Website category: university
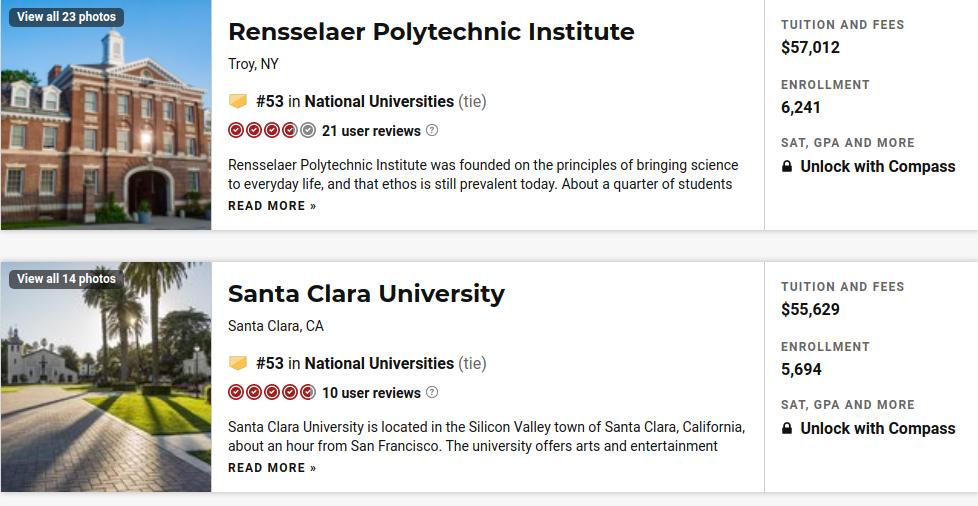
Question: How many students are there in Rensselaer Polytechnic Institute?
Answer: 6,241

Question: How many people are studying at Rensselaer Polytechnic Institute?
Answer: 6,241

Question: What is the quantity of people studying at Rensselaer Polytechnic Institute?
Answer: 6,241

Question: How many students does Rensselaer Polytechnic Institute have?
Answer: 6,241

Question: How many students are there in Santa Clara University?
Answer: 5,694

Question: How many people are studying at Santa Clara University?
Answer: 5,694

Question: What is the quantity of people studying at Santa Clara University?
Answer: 5,694

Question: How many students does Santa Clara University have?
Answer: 5,694

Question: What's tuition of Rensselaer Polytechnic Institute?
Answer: $57,012

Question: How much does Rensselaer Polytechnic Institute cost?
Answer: $57,012

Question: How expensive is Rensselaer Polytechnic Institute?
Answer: $57,012

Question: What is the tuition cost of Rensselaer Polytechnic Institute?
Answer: $57,012

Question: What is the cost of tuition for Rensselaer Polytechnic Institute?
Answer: $57,012

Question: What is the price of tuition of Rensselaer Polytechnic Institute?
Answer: $57,012

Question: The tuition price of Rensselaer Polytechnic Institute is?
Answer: $57,012

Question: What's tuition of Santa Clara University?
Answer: $55,629

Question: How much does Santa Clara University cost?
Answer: $55,629

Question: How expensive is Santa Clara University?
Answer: $55,629

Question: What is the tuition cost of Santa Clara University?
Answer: $55,629

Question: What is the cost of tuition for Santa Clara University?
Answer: $55,629

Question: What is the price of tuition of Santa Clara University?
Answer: $55,629

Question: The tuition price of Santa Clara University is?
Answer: $55,629

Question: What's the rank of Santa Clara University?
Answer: #53

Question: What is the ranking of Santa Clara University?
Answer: #53

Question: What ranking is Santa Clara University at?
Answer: #53

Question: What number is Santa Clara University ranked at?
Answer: #53

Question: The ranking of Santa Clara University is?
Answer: #53

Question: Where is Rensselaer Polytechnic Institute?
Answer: Troy, NY

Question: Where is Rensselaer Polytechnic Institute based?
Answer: Troy, NY

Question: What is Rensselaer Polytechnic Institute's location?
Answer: Troy, NY

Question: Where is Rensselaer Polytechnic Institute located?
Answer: Troy, NY

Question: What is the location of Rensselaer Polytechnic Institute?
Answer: Troy, NY

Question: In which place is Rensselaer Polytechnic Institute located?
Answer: Troy, NY

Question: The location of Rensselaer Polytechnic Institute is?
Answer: Troy, NY

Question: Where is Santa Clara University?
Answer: Santa Clara, CA

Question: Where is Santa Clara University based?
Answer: Santa Clara, CA

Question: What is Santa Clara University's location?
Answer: Santa Clara, CA

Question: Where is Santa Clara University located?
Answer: Santa Clara, CA

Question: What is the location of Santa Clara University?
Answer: Santa Clara, CA

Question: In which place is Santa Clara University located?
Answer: Santa Clara, CA

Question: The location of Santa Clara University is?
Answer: Santa Clara, CA

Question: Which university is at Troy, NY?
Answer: Rensselaer Polytechnic Institute

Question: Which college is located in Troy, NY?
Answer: Rensselaer Polytechnic Institute

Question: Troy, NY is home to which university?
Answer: Rensselaer Polytechnic Institute

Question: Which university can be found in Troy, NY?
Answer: Rensselaer Polytechnic Institute

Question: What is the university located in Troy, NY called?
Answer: Rensselaer Polytechnic Institute

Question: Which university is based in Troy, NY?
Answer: Rensselaer Polytechnic Institute

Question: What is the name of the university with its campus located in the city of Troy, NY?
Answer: Rensselaer Polytechnic Institute

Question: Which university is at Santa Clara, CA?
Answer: Santa Clara University

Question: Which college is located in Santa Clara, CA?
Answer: Santa Clara University

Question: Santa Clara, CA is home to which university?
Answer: Santa Clara University

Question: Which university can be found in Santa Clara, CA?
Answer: Santa Clara University

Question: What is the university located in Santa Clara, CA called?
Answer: Santa Clara University

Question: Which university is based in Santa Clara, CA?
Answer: Santa Clara University

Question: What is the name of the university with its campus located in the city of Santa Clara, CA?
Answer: Santa Clara University